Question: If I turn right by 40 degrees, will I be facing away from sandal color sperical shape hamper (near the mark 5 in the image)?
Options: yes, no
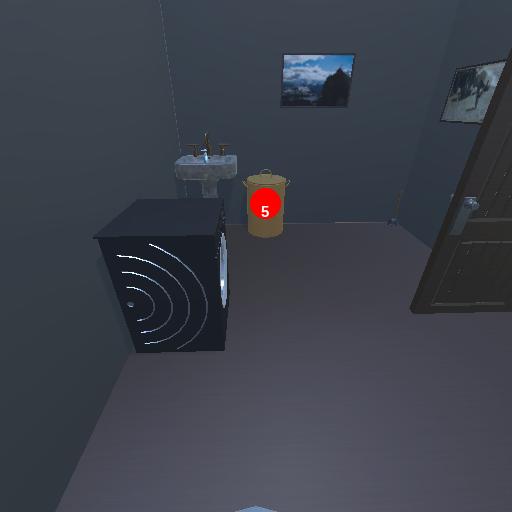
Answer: yes